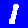
Digit: 1